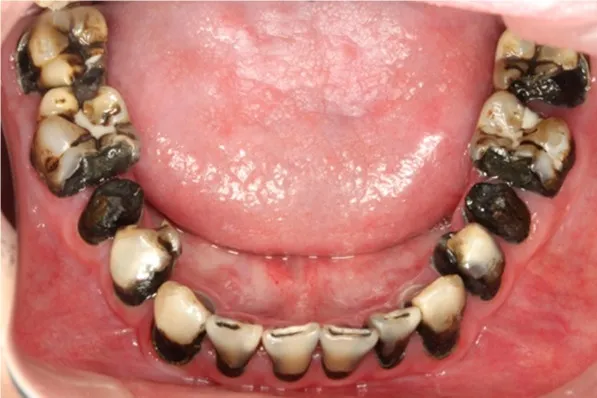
Lower occlusal view after SDF treatment.
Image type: radiology (ct)